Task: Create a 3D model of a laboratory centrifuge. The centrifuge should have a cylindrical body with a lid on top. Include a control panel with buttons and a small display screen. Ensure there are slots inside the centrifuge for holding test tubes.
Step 529:
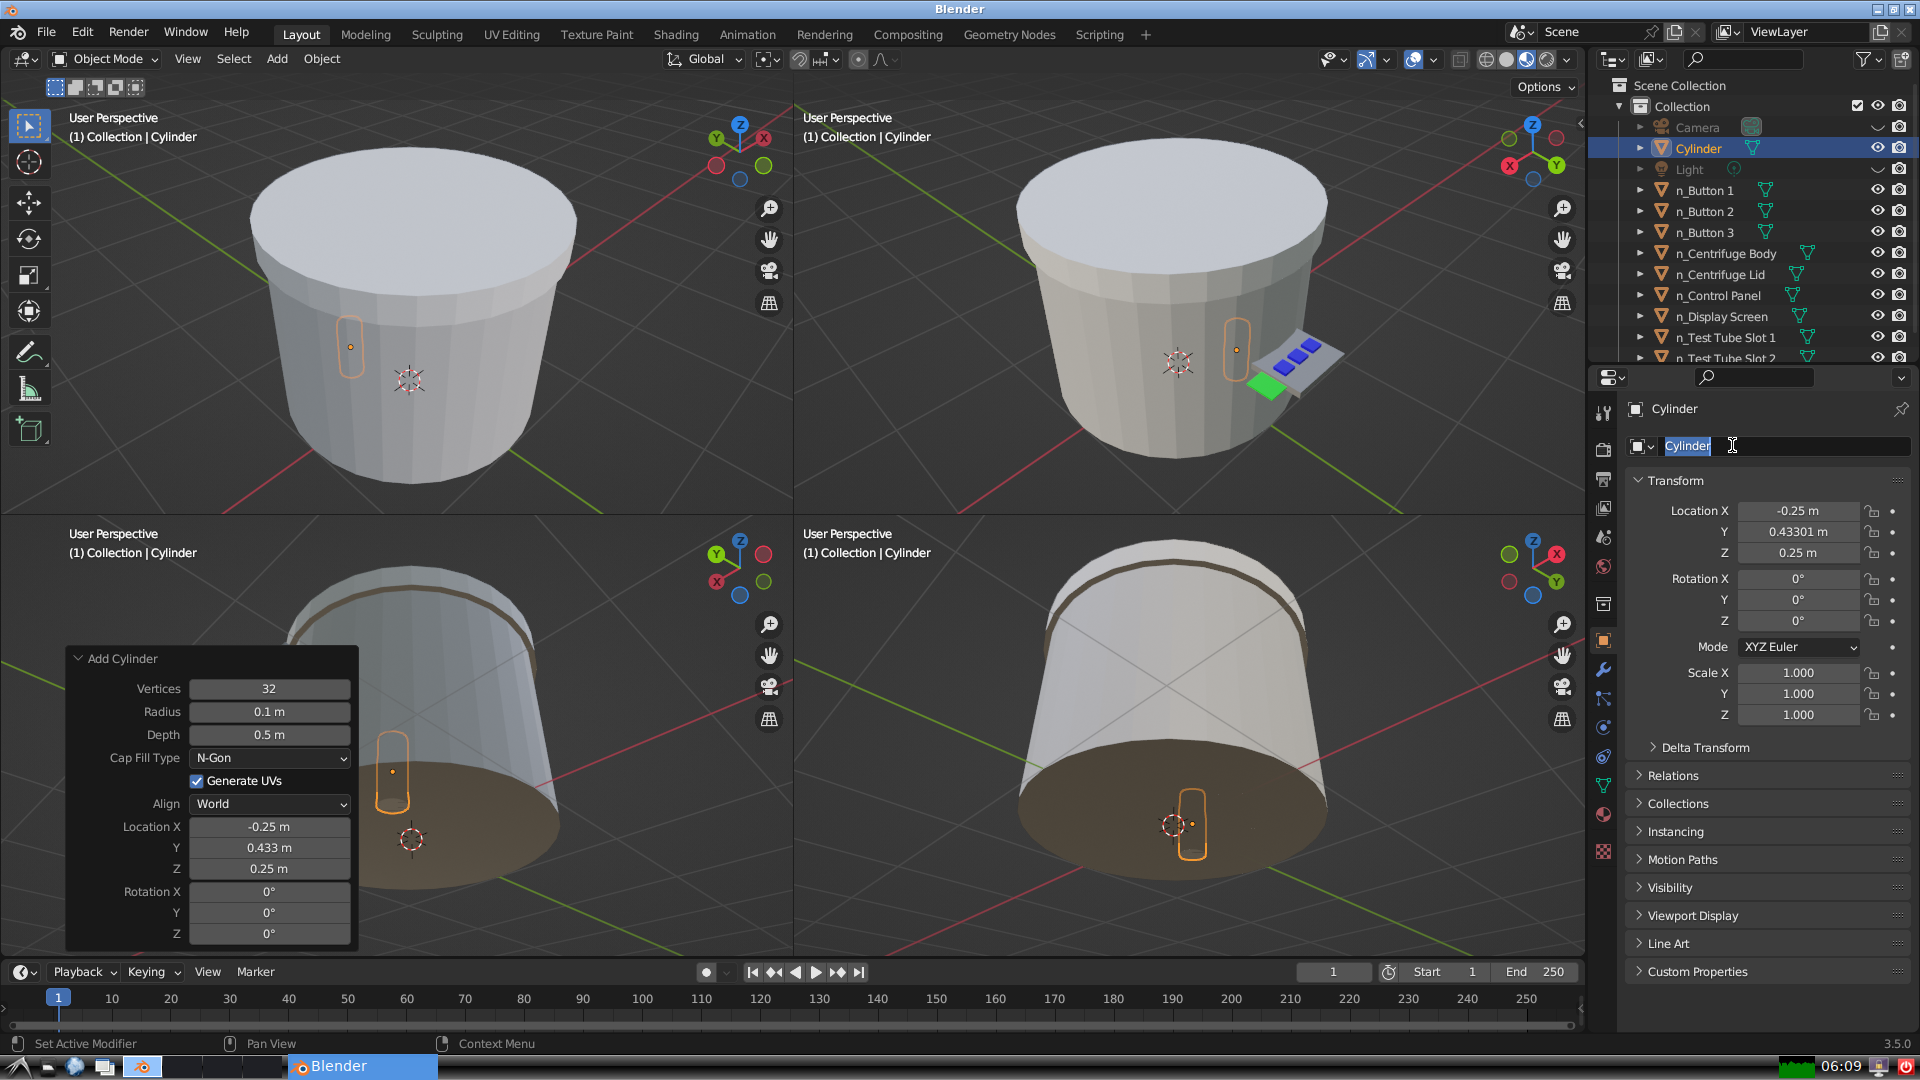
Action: input_text: n_Test Tube Slot 3